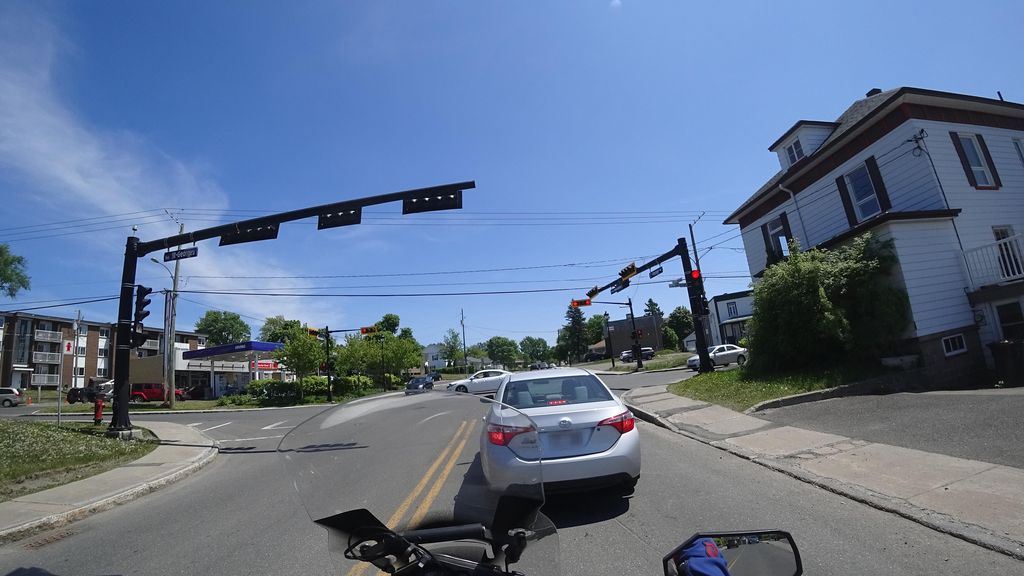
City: quebec_city